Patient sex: M
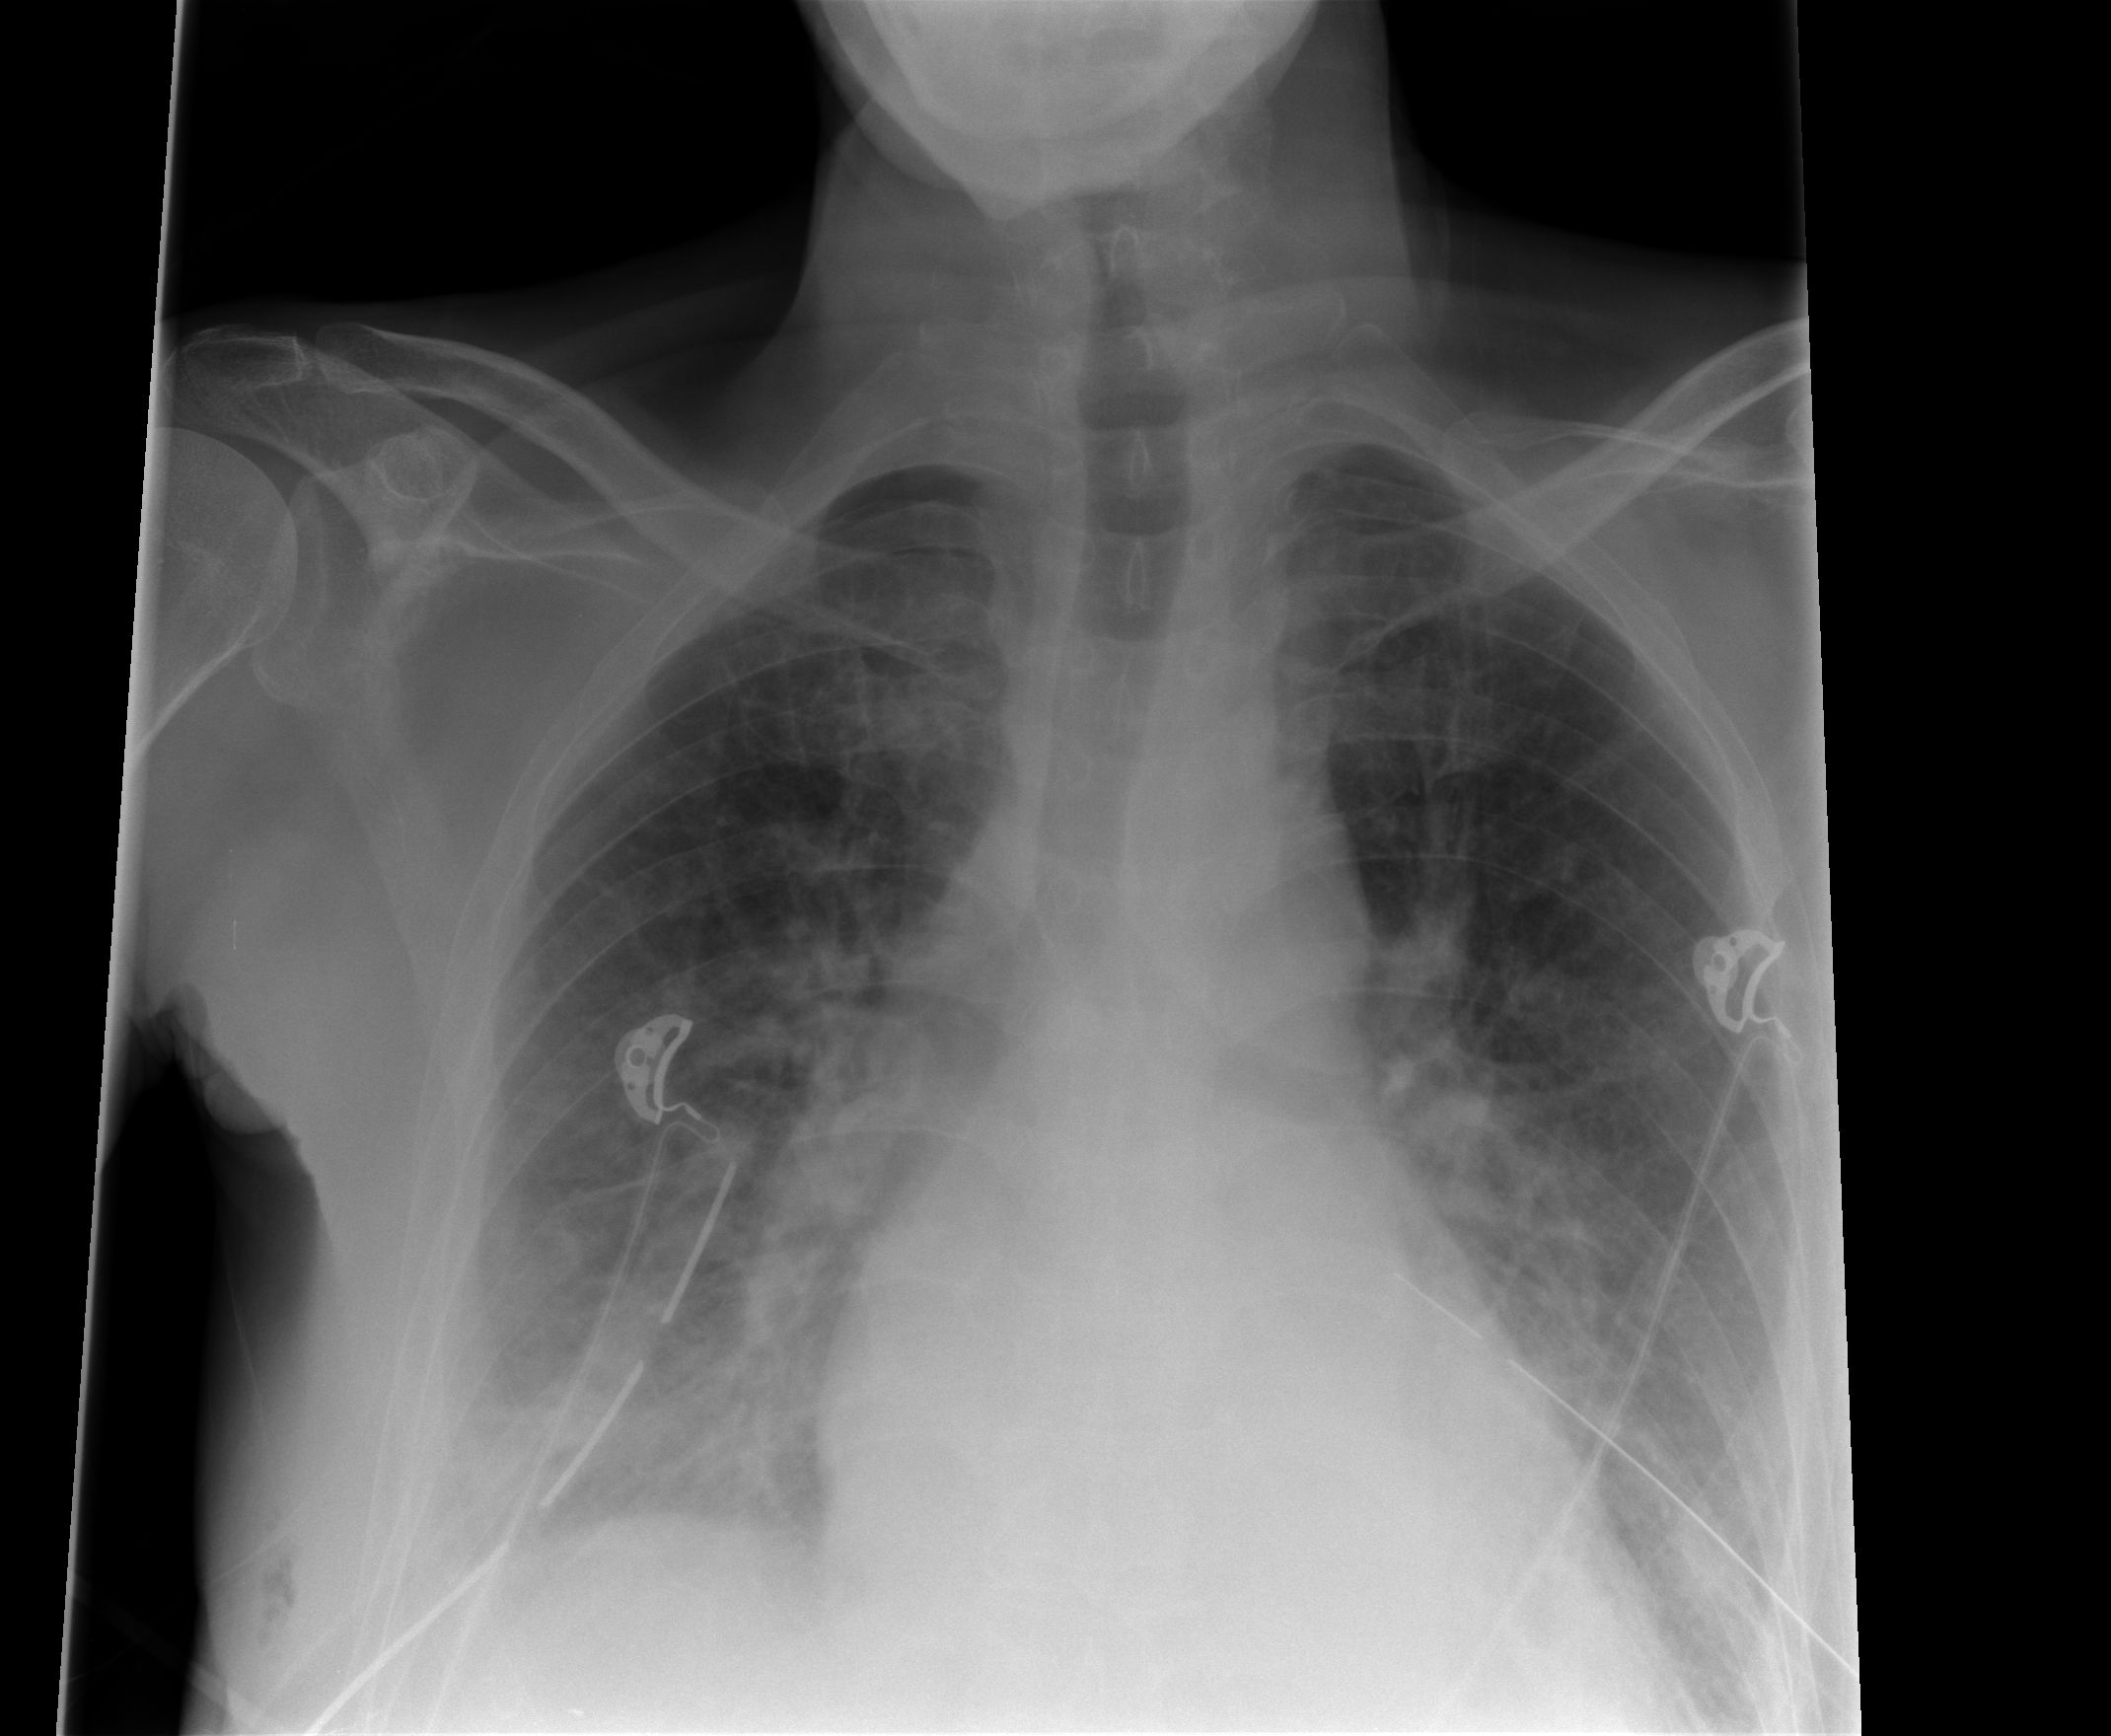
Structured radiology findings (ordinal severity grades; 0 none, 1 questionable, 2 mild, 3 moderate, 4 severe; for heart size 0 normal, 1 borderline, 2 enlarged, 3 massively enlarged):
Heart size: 0
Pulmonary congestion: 2
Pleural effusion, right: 2
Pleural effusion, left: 0
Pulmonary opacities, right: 0
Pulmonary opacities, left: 0
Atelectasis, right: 2
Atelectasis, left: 2